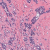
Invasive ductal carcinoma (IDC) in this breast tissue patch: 0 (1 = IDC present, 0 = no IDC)